Question: I'm with some free time and I wanted to do some of the design from Android 4.0 in a demo web. I am stuck with these textboxes:

Is there some way to limit those left and right borders length with CSS3?
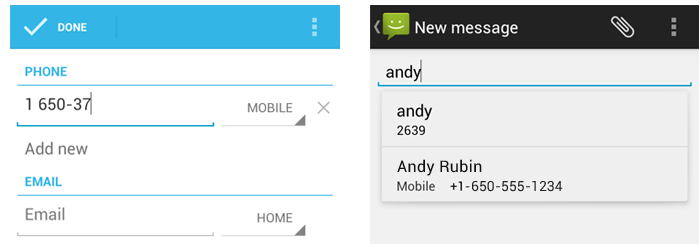
Answer: No. But the effect is very easy to recreate using pseudo elements.
'''
div {position:relative; border-bottom:5px solid black;;}
div:after,div:before{content:''; width:5px; height:20px; background:black;
position:absolute; bottom:-5px;}
div:after{right:-5px;}
div:before{left:-5px;}
'''
<URL>